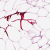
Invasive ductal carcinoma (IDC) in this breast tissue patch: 0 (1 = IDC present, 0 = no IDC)